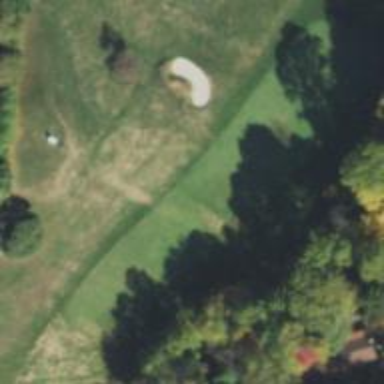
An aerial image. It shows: Grassy area designated as golf fairway.